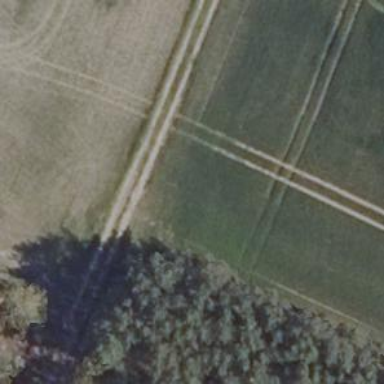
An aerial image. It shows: Track with grade5 tracktype.